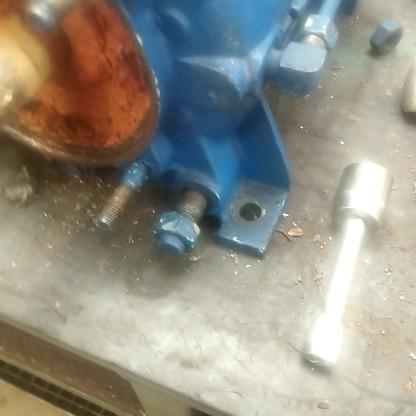
Klasa: inne